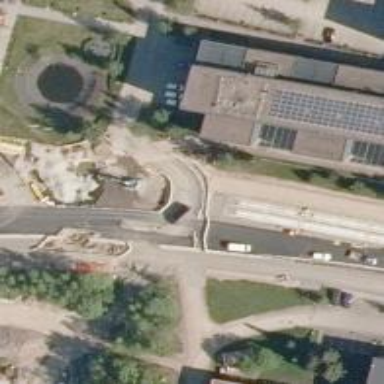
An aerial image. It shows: Crossing on asphalt cycleway.